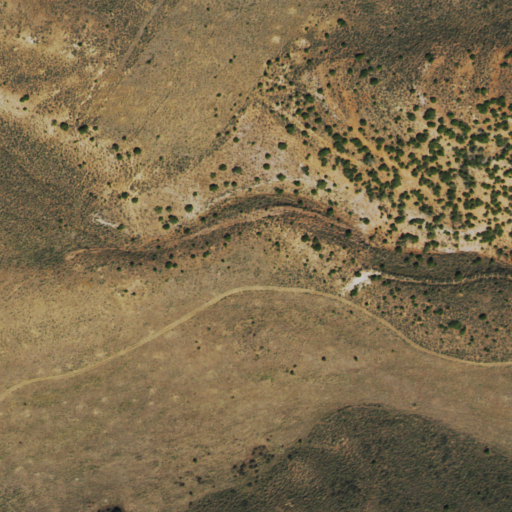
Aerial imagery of plain(s) in Colorado named Marthas Hole containing shrub, evergreen forest, and grassland